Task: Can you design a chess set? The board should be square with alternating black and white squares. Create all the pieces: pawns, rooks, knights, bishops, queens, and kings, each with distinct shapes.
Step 5286:
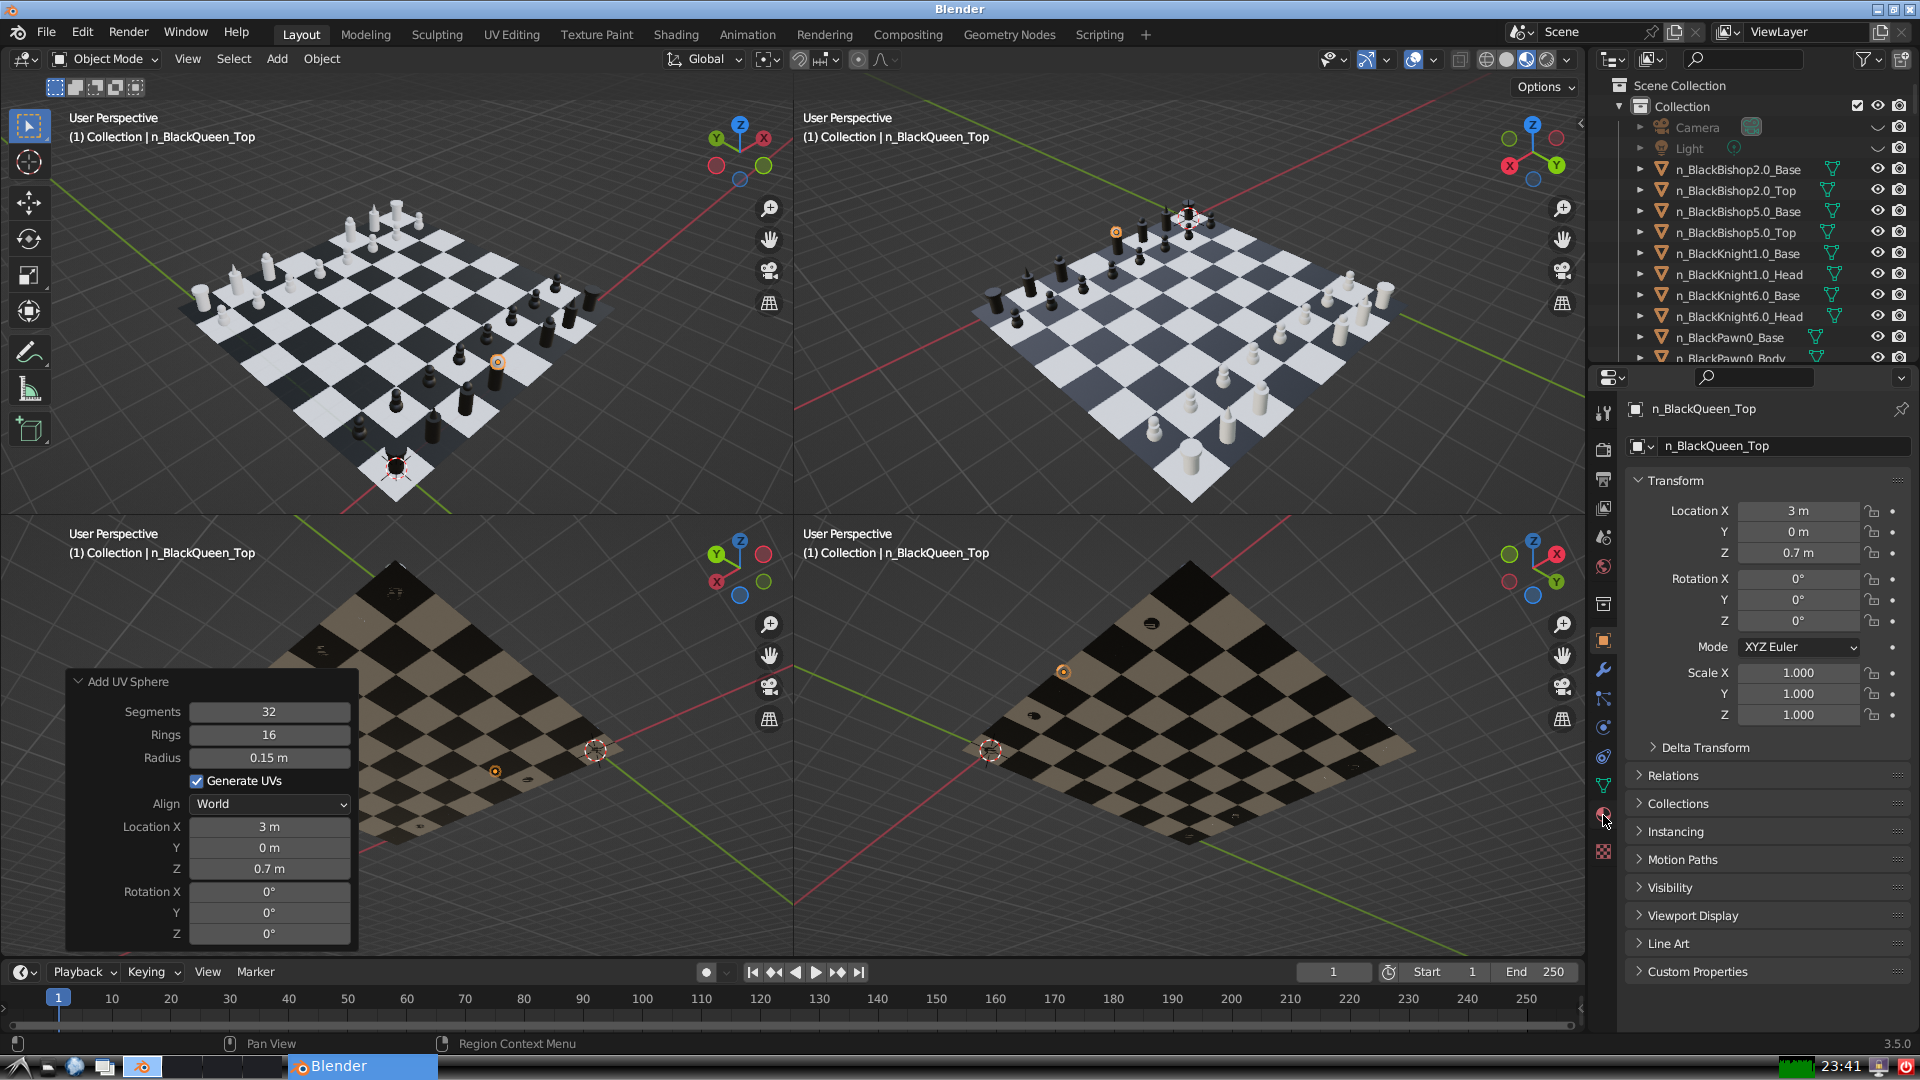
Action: click: no